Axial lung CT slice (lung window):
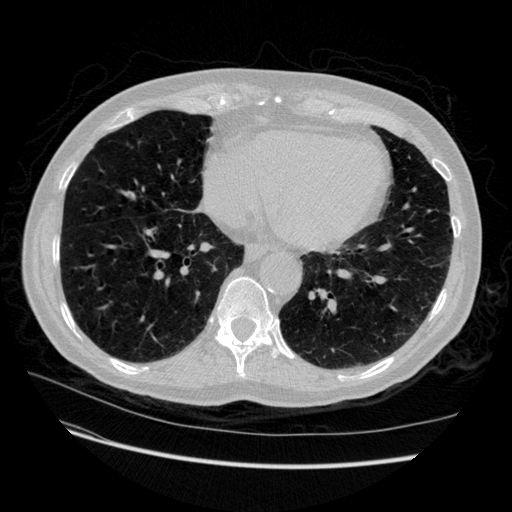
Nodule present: no